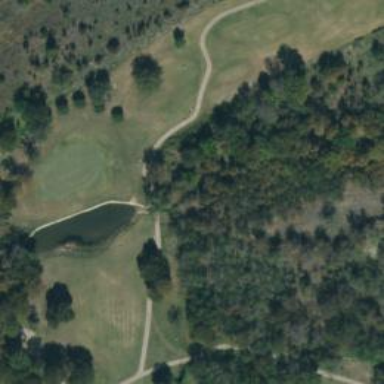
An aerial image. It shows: Path for both roads and golfers.